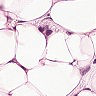
Metastatic tissue present: yes